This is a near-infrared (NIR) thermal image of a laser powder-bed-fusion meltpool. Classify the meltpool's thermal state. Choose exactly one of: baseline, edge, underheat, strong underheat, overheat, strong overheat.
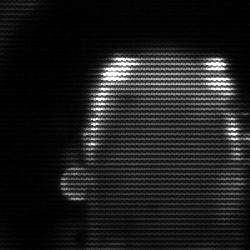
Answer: baseline